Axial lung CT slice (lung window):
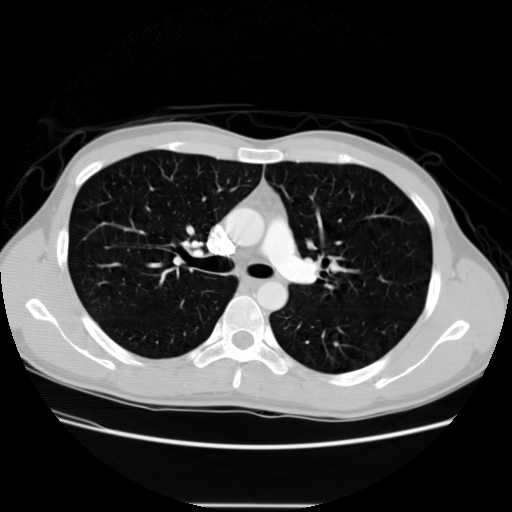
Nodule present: no